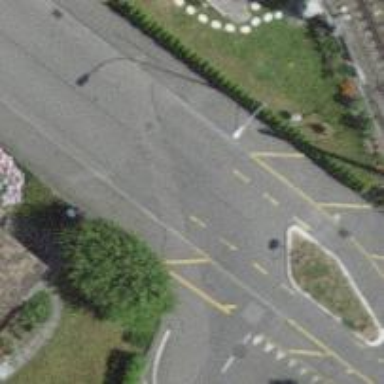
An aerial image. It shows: Kerb barrier.